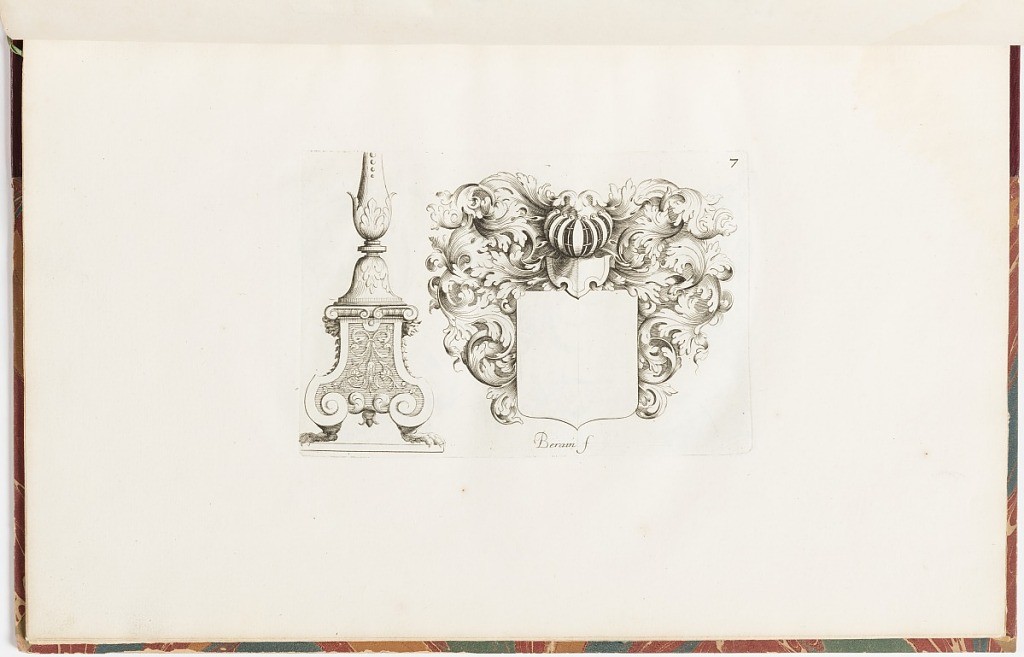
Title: Ornament Design with a Heraldic Achievement
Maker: Jean Berain, the elder, French, 1640-1711
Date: ca.1670–ca.1700
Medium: Etching and engraving on laid paper
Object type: Print
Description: To the right, a design for a heraldic/armorial achievement with a blank coat of arms and a helmet above with scrolling foliage surrounding it. To the left, a design for the lower section of a torchère or a similar object, featuring scrolling foliage, masks, leaves, egg running pattern, and talons for feet. The plate is signed and numbered.